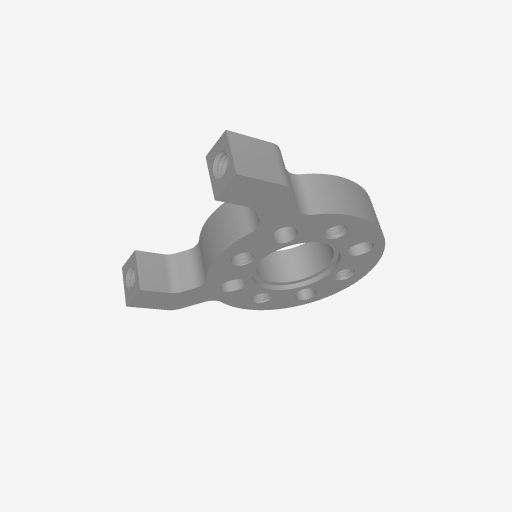
Part: Side1Post2PatternMount32-1